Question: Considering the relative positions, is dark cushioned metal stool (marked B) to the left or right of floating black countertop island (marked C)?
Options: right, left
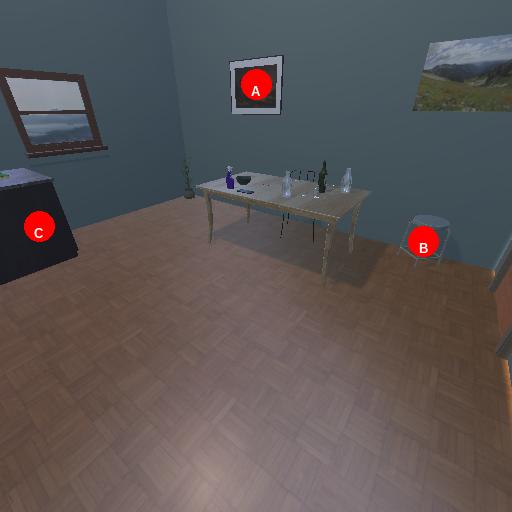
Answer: right